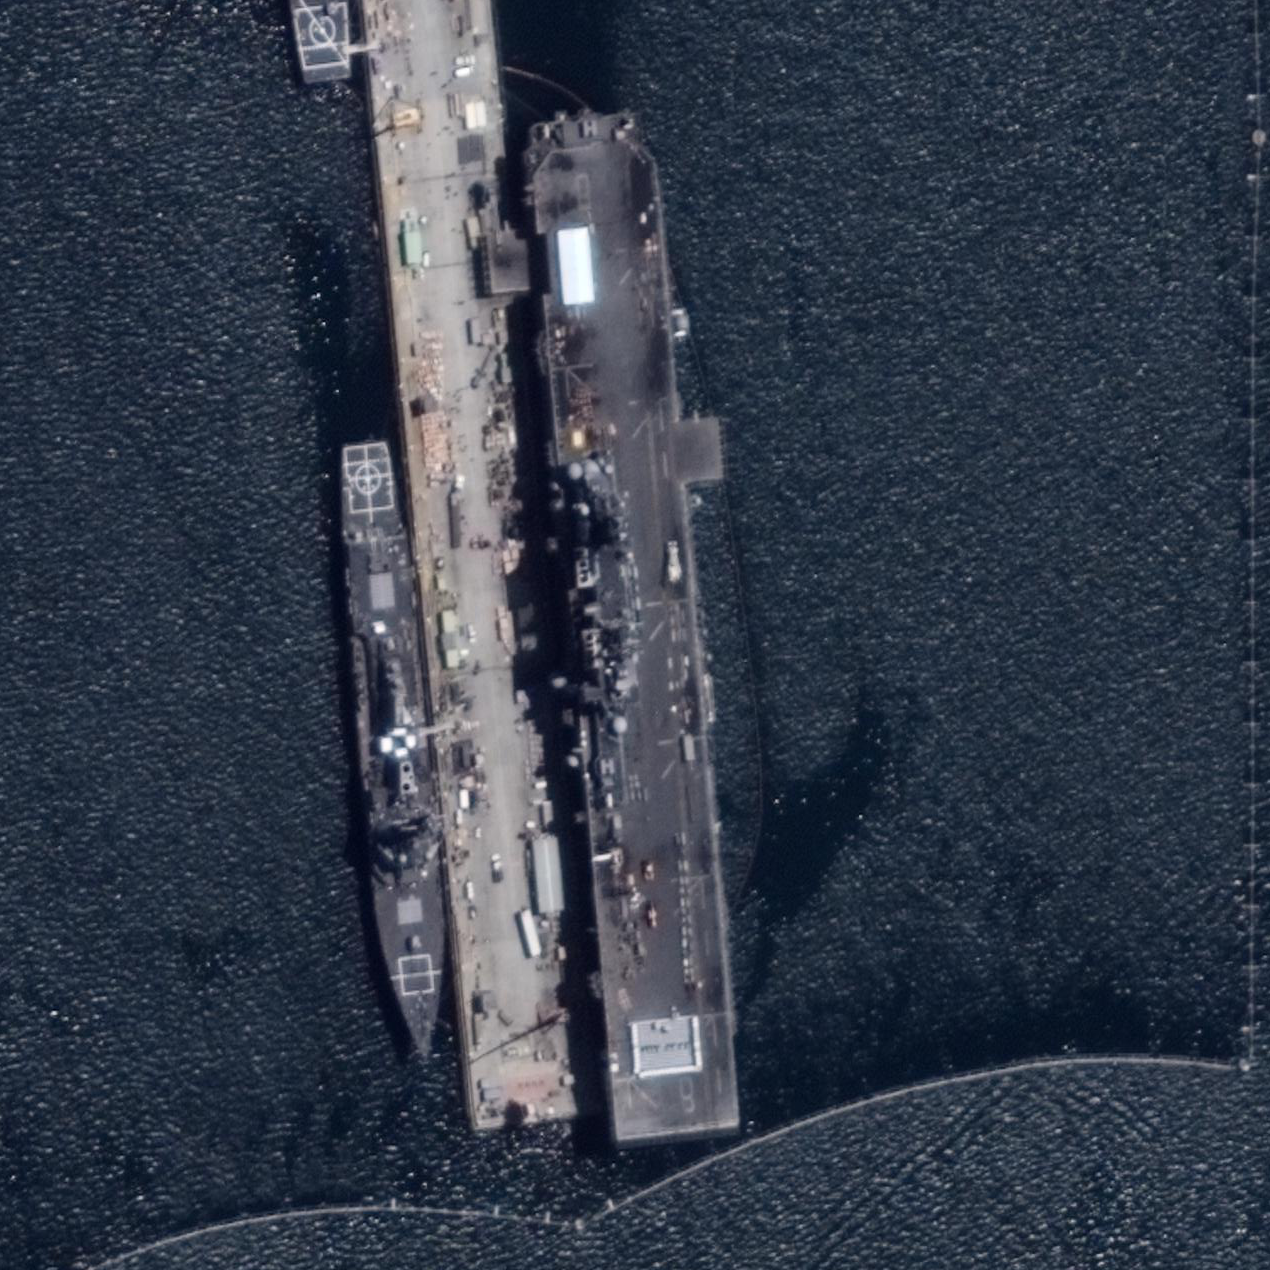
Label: assault